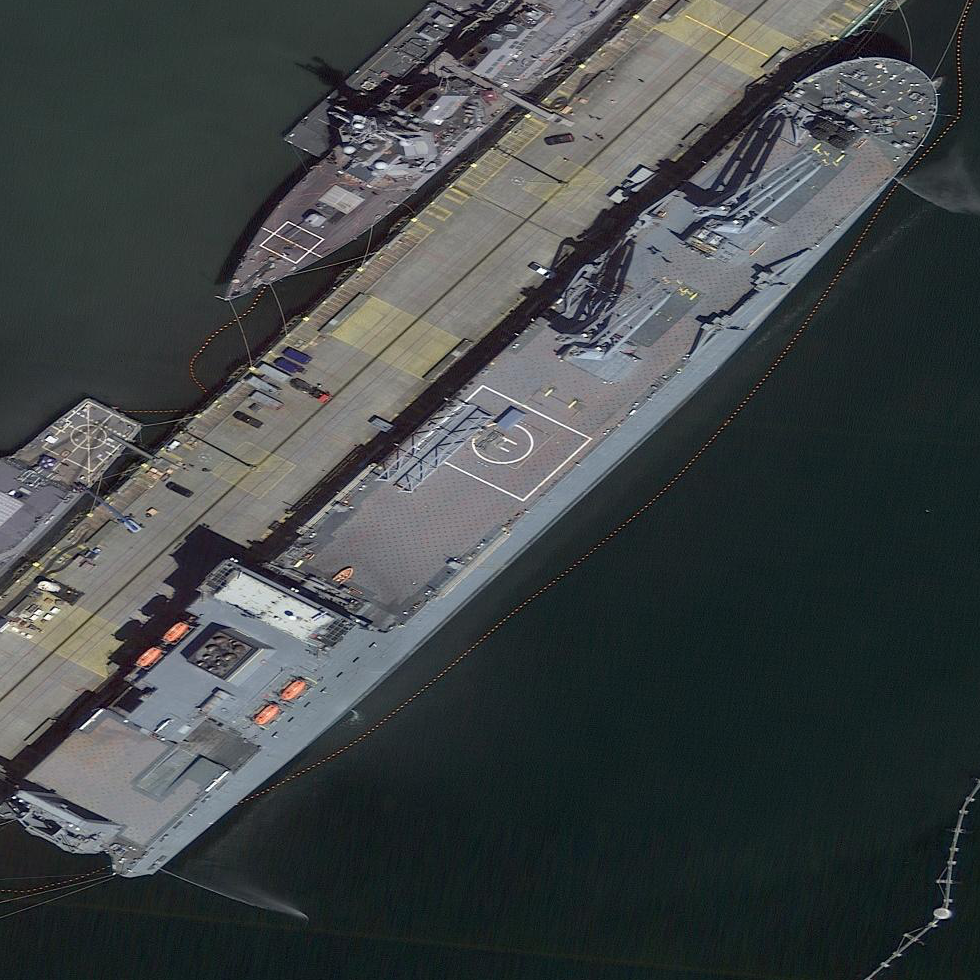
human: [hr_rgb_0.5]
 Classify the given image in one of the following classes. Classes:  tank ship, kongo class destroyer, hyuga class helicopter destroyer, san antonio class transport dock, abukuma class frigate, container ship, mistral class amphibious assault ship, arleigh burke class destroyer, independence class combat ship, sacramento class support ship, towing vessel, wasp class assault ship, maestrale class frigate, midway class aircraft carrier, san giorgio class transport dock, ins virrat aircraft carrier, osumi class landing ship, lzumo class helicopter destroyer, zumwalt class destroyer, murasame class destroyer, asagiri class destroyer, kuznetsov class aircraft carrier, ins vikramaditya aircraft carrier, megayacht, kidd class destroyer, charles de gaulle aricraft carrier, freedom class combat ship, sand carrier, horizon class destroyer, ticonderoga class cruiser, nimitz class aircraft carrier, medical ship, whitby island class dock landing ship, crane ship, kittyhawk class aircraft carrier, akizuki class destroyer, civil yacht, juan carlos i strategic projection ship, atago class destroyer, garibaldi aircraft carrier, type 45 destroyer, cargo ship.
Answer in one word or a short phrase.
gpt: Crane ship